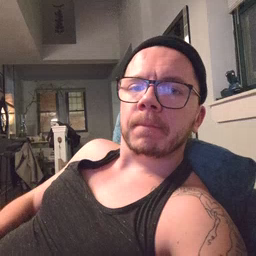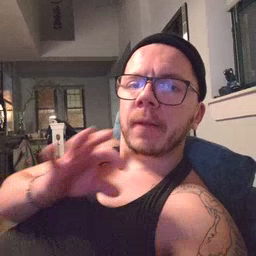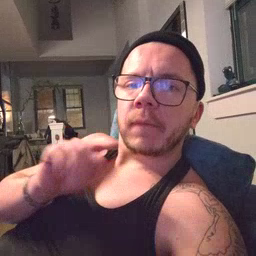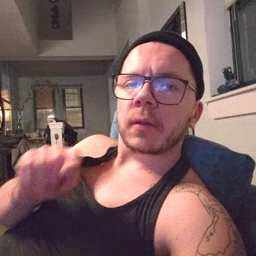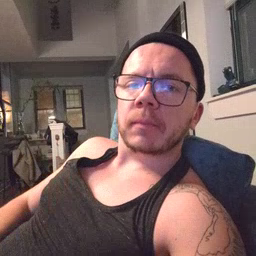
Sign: feet